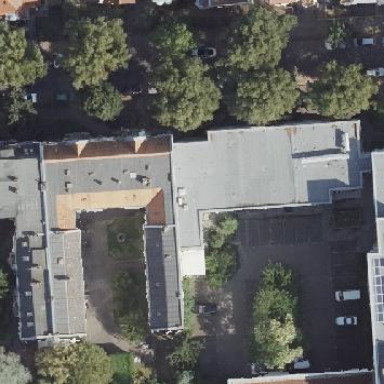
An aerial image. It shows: Flat-roofed building with tar paper roofing material.